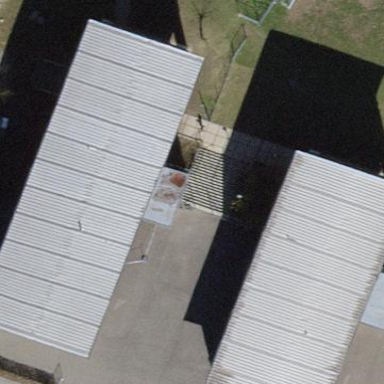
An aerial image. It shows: Flat-roofed school building.